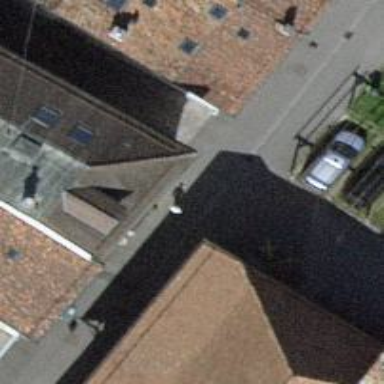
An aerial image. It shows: Living street.